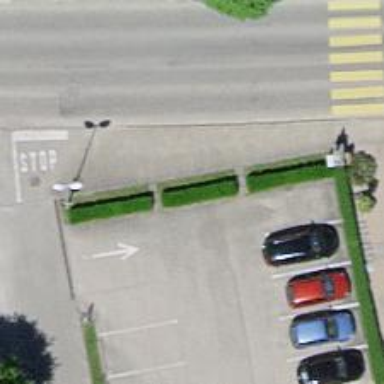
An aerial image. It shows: Parking aisle designated as service road.